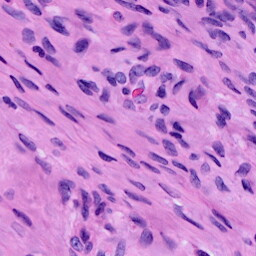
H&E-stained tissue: Cervix